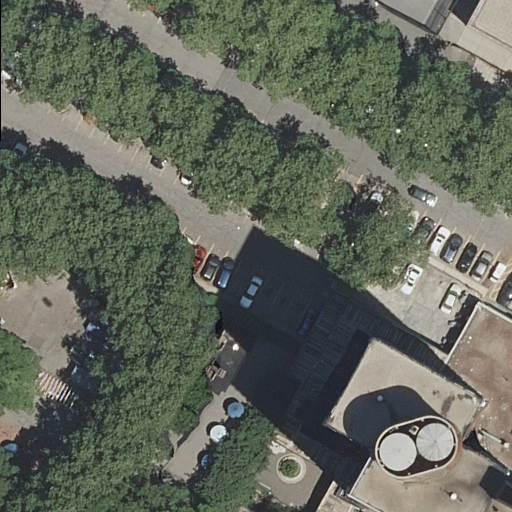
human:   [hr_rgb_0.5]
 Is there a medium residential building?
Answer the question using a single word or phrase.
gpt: no

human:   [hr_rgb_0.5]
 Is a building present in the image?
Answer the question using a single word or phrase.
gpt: yes

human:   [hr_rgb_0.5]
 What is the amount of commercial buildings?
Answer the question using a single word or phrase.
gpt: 0

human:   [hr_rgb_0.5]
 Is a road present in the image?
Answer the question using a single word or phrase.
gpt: yes

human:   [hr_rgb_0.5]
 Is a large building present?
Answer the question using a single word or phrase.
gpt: yes

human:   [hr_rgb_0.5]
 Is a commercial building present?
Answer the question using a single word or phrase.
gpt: no

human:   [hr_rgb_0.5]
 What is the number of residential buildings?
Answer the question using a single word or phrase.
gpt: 1

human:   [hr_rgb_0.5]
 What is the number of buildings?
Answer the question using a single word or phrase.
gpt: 2

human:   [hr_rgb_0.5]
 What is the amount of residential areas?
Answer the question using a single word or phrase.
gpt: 1

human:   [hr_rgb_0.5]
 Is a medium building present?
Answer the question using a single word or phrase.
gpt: no

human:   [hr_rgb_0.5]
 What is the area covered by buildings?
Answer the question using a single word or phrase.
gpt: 1131m2

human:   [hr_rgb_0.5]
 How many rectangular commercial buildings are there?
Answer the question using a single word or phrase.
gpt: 0

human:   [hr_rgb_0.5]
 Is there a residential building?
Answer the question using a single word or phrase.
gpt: yes

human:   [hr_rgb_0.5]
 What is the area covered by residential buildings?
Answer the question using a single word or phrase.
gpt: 1071m2

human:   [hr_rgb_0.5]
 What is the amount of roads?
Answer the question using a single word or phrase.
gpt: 3

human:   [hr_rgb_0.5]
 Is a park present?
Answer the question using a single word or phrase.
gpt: yes

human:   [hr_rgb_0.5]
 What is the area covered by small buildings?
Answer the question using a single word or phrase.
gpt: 59m2

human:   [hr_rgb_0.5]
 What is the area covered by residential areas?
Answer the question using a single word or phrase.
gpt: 11m2

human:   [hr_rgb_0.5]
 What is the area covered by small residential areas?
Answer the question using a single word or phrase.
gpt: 11m2

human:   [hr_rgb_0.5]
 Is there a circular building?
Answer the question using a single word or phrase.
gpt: no

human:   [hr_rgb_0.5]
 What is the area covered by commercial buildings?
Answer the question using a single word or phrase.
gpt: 0m2

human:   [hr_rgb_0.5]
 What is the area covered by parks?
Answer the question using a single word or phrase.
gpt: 1305m2

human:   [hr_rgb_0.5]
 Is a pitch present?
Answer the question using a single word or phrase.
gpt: yes

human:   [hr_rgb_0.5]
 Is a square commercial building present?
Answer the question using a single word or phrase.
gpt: no

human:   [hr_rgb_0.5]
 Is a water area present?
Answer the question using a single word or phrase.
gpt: no

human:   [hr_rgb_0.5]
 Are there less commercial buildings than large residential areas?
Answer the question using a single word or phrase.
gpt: no

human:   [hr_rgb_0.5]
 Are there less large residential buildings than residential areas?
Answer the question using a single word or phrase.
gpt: no

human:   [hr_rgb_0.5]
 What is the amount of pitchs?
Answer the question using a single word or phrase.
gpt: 1

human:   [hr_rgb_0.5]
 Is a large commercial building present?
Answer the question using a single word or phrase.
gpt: no

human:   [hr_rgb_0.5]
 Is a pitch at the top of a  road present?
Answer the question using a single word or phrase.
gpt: yes

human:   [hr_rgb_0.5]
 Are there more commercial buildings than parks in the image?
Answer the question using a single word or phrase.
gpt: no

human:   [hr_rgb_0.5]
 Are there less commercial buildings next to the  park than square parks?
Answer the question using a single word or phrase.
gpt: no

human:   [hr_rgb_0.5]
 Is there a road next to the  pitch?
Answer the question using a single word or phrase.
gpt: yes

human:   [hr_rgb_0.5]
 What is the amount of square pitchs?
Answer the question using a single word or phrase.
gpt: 0

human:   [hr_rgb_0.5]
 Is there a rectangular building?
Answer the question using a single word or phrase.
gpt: yes

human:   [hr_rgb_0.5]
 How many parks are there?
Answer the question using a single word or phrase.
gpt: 1

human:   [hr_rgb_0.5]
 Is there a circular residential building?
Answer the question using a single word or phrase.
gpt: no

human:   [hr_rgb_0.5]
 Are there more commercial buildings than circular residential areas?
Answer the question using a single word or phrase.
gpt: no

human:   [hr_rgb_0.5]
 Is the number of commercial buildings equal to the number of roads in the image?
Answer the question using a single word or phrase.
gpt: no

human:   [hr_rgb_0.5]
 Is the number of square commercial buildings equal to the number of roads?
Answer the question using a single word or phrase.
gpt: no

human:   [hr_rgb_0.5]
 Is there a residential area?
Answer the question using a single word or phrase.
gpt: yes

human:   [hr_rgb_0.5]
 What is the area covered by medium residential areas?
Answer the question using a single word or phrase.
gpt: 0m2

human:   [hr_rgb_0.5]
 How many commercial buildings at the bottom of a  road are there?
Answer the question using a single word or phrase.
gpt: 0

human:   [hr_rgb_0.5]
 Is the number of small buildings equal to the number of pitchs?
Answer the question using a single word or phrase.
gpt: yes

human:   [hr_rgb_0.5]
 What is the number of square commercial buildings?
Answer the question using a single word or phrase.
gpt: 0

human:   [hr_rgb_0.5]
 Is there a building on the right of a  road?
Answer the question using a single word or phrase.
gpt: yes

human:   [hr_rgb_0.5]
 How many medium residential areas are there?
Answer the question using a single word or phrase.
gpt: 0

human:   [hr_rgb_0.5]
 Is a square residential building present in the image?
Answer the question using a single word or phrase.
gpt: no

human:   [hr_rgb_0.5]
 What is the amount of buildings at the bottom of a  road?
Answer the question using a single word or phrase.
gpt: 1

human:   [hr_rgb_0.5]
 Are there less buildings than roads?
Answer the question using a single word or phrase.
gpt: yes

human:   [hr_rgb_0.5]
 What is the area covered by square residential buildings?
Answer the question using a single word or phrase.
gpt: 0m2

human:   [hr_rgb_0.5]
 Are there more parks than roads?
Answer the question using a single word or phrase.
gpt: no

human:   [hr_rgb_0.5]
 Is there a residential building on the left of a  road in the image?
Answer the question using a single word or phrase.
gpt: no

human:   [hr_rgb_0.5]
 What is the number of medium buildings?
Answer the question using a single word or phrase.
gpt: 0

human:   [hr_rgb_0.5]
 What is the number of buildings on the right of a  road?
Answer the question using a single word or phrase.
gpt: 2

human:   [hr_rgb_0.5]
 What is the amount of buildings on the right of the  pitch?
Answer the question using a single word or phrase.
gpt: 1

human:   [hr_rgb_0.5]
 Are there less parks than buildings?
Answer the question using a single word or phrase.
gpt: yes

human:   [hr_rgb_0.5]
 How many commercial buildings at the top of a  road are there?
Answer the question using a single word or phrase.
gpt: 0

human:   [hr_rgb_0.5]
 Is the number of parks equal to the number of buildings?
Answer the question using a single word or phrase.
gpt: no

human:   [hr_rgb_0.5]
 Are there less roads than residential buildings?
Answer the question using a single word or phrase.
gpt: no

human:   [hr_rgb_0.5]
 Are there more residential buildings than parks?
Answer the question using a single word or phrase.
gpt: no

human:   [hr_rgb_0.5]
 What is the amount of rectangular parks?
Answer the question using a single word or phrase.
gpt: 1

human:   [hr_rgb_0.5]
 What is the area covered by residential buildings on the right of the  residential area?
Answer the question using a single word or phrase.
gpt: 0m2

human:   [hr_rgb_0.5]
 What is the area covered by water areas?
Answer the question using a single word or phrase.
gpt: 0m2